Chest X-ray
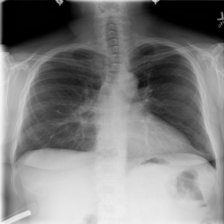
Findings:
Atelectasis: negative
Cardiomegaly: negative
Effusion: negative
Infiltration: negative
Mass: negative
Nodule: negative
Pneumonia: negative
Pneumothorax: positive
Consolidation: positive
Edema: negative
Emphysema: negative
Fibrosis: negative
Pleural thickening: negative
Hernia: negative